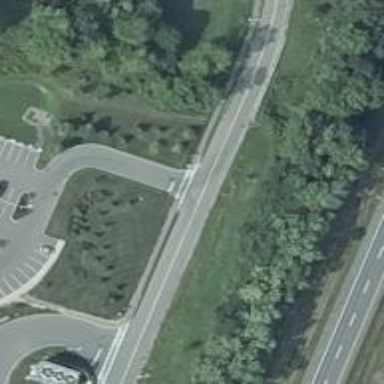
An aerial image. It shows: Marked road crossing.